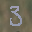
Label: 3